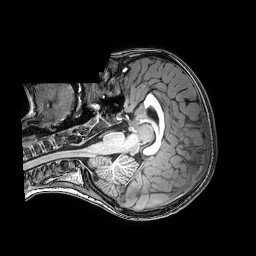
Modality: T1w
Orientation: axial
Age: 8
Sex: female
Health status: healthy